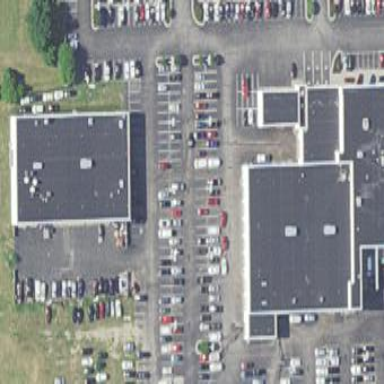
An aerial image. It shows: Car shop building.